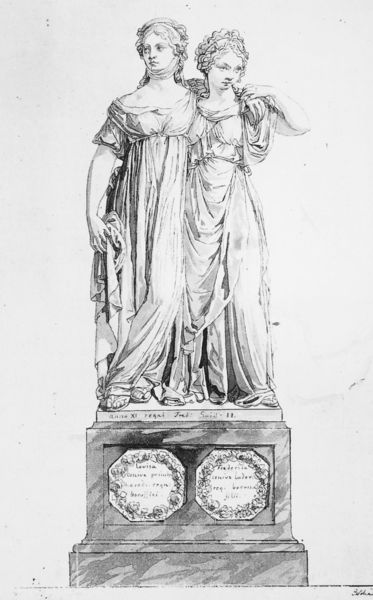
Titel: Prinzessinnenstandgruppe ohne Blumenkörbchen
Künstler: Johann Gottfried Schadow
Institution: Berlin, Staatliche Museen, Kupferstichkabinett
Schlagwörter: umhang, frauen, mädchen, kleid, kleider, stützen, zeichnung, falten, sockel, mutter, tochter, locken, skulptur, schrift, umarmung, zwei, zwei frauen, inschrift, sandalen, podest, denkmal, text, toga, gehend, gerafft, standbild, arm in arm, prinzessinnen, 2